Field crop: maize
Growth stage: 2
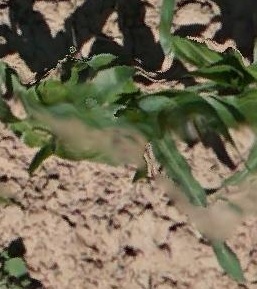
Species: maize